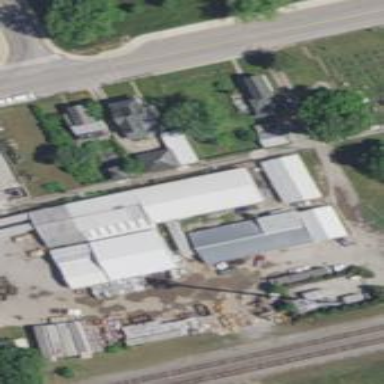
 the building serves as recycling center."